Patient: sex F, age 69
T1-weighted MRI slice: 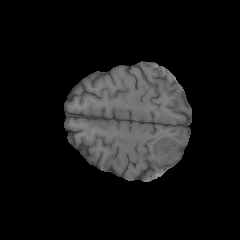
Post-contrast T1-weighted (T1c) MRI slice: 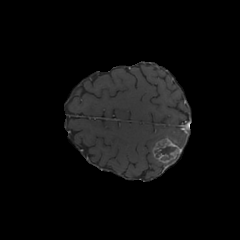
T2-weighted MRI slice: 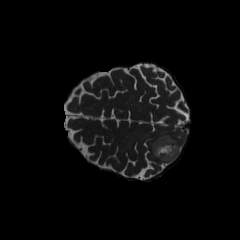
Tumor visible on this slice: yes
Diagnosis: Glioblastoma, IDH-wildtype
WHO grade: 4